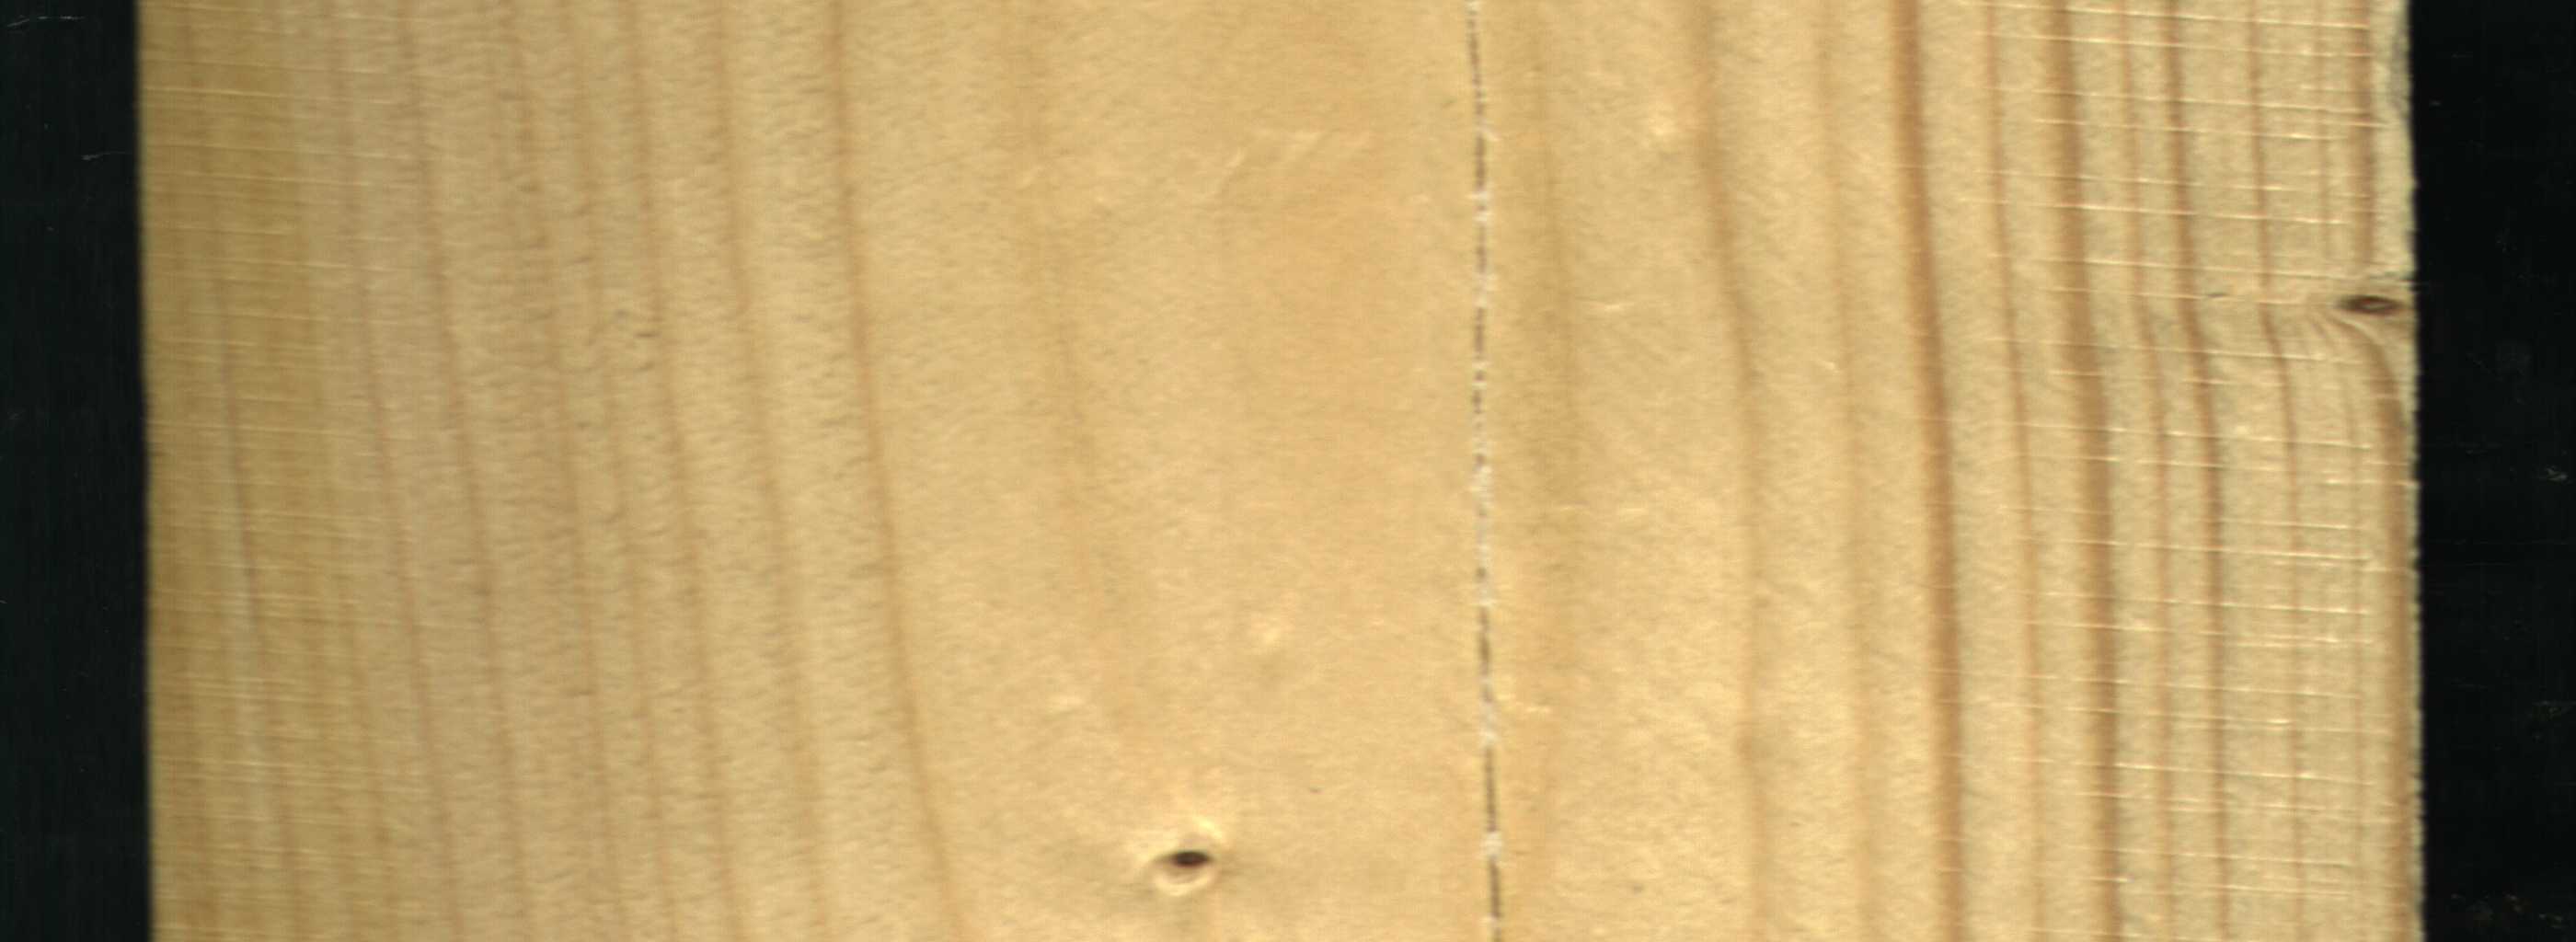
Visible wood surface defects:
Crack
Dead_Knot
Live_Knot